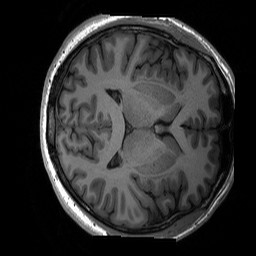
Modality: T1w
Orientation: axial
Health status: ill
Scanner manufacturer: siemens
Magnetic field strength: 3 T
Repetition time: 2.3 s
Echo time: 0.00226 s